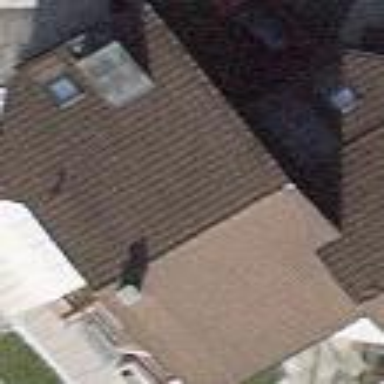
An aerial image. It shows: Simple and straightforward house.